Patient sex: M
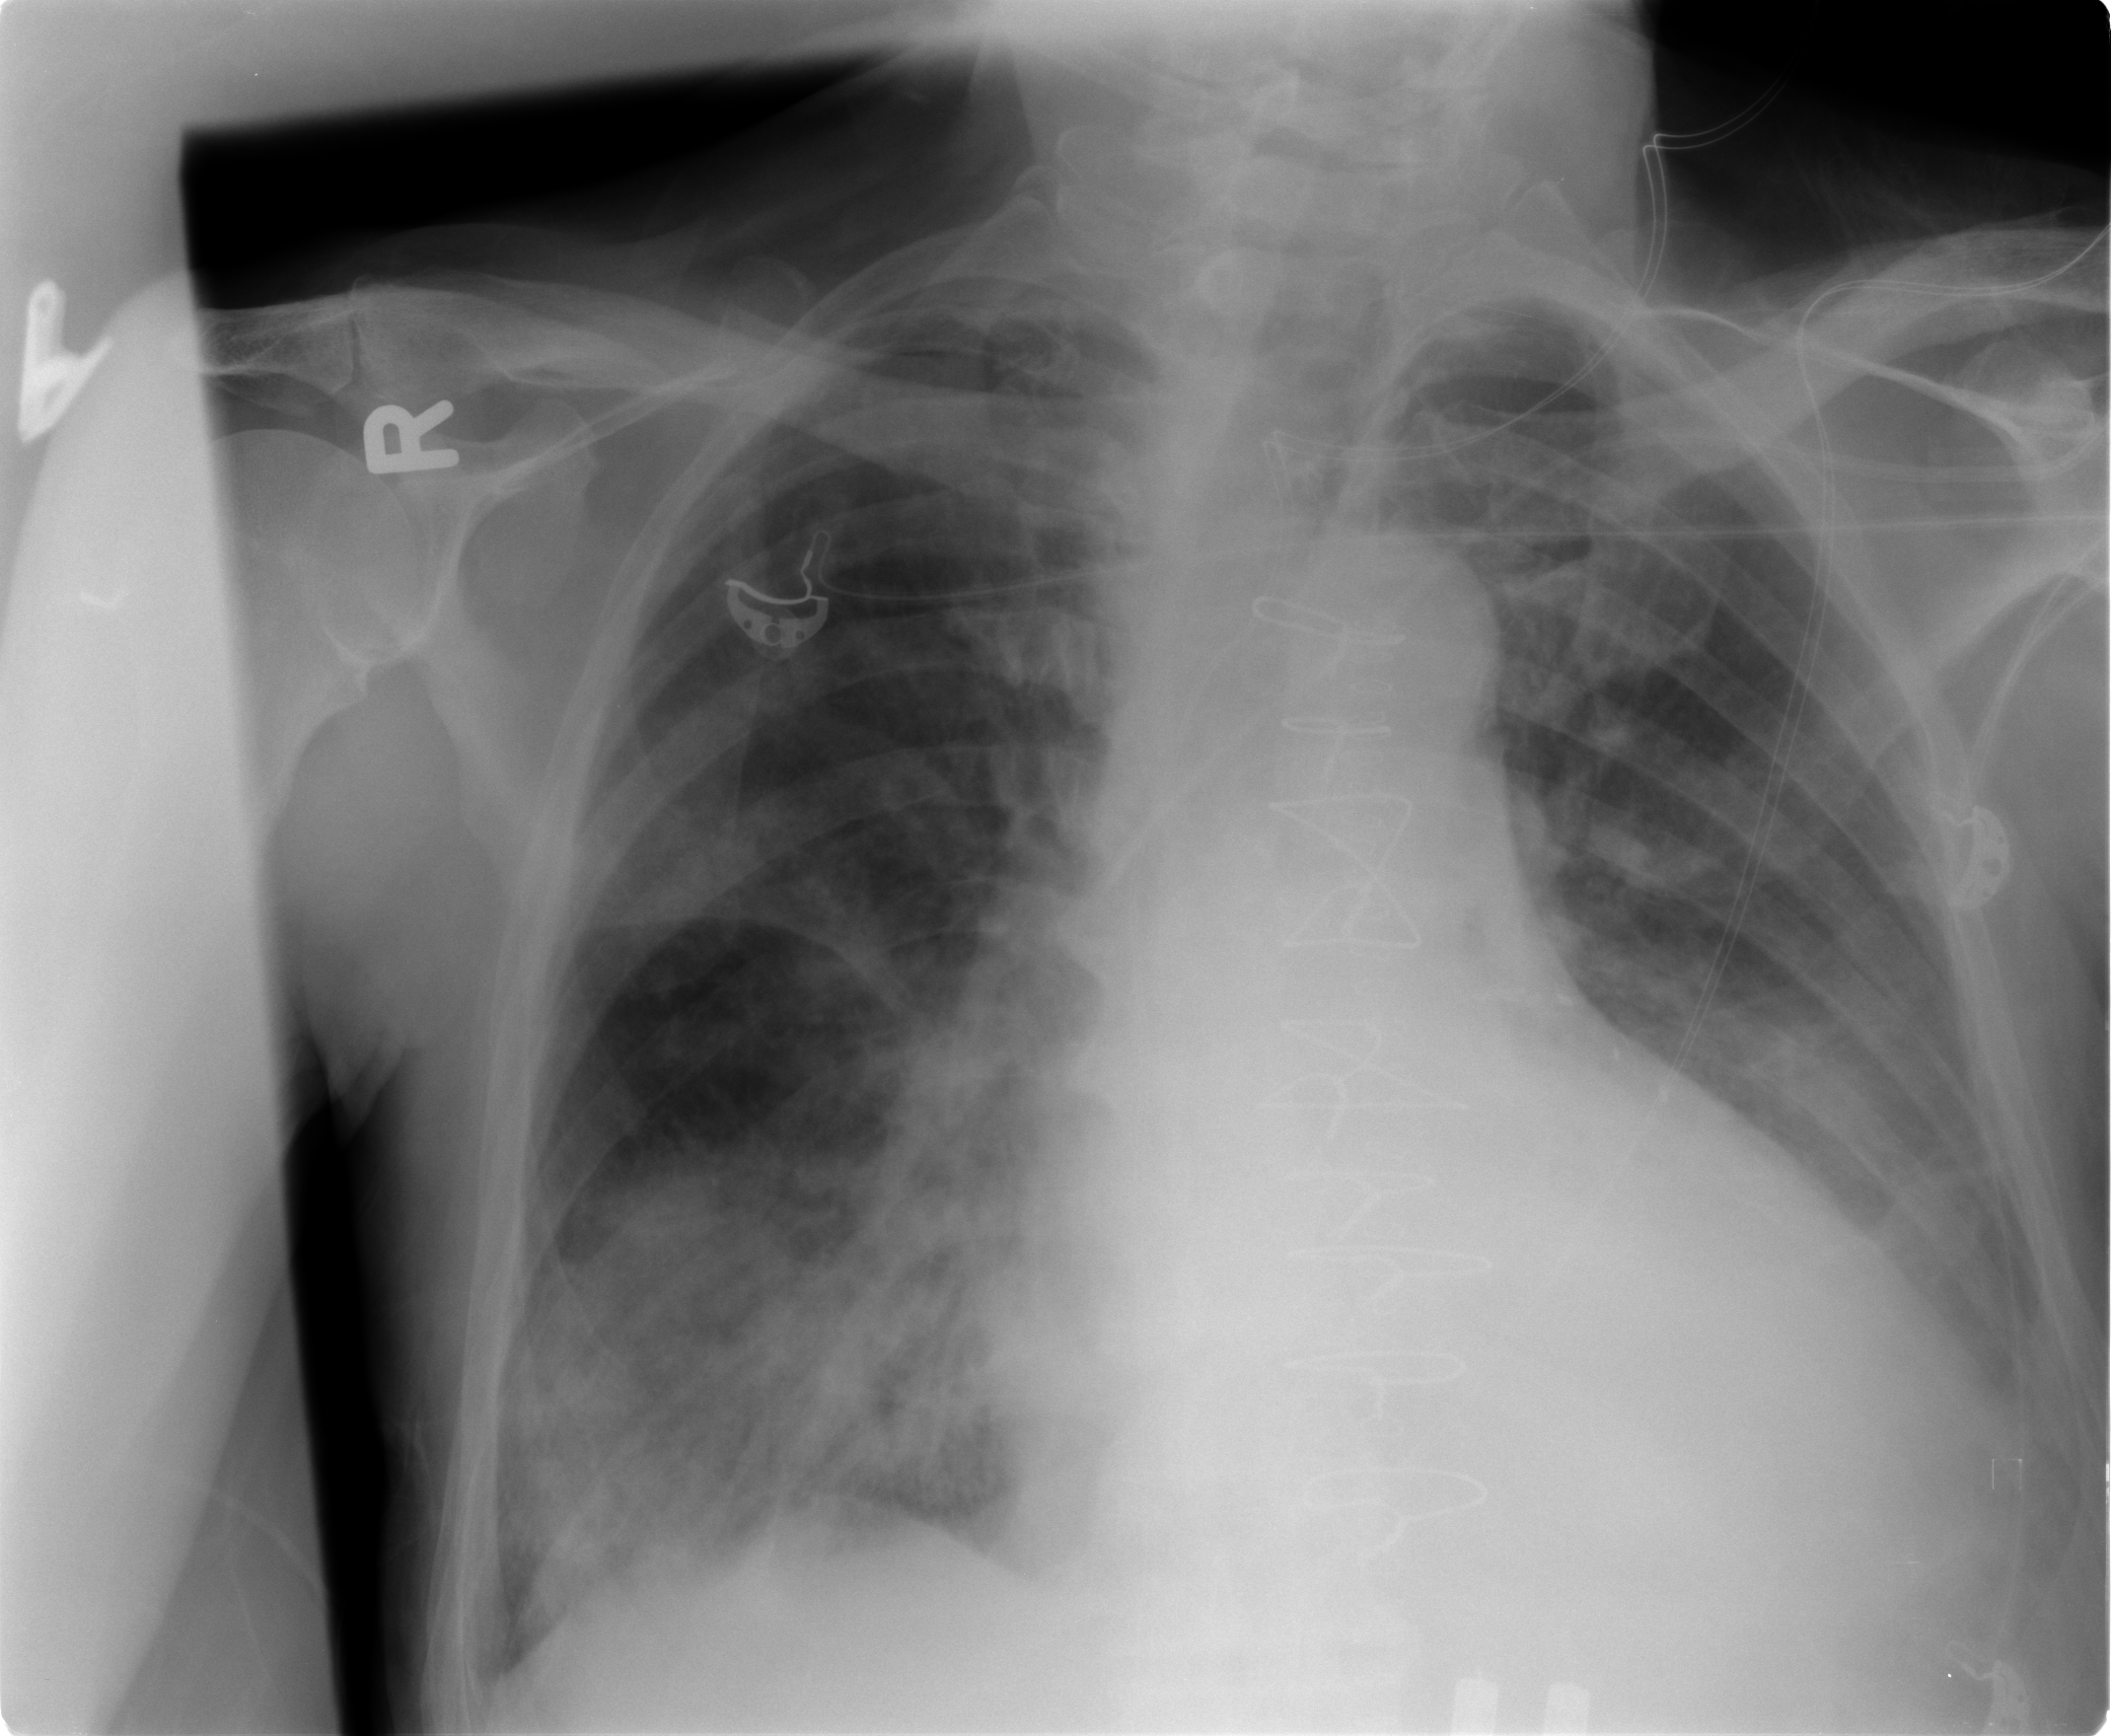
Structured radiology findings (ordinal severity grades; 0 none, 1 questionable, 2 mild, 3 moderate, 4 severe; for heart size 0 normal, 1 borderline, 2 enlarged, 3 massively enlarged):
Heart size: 2
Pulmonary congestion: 2
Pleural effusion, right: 0
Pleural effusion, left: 2
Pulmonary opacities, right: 3
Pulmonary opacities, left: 2
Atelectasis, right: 2
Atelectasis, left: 2